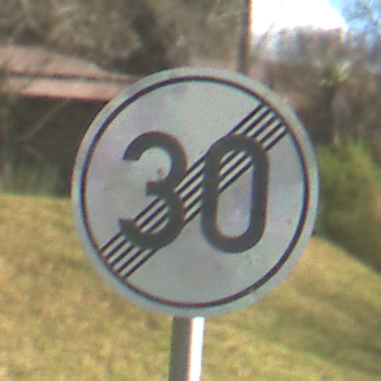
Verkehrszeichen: EndeGeschwindigkeit30
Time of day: MorningAfternoon
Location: Outdoor (Nature)
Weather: PartlyCloudy
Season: NotSpecified
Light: Natural